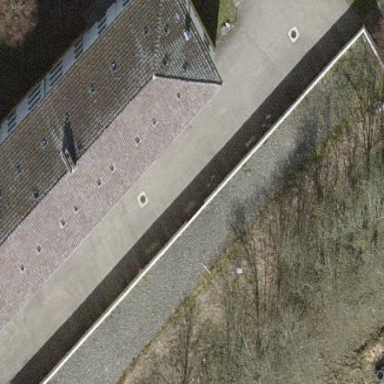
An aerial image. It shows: Garages with flat roofs.